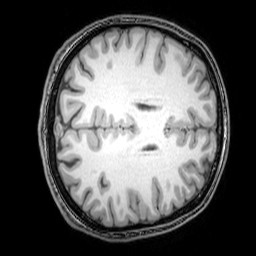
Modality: T1w
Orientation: axial
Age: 24
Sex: male
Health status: healthy
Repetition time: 0.081 s
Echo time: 0.037 s